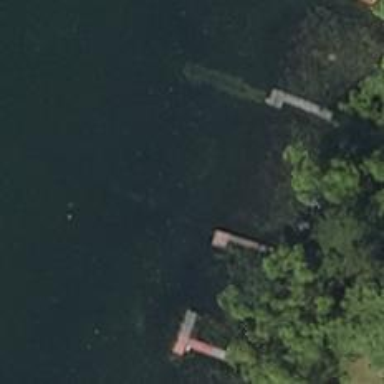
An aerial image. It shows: Man-made pier.